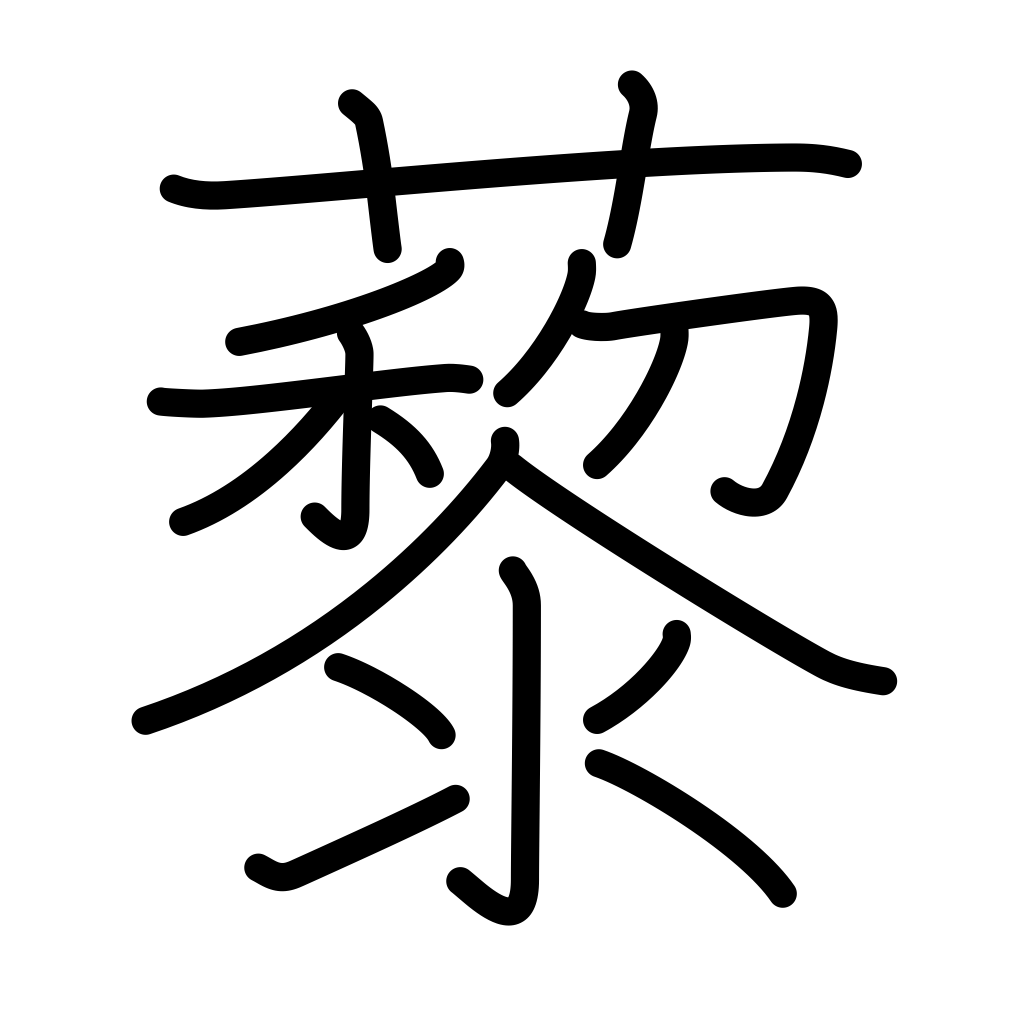
Meaning: goosefoot, wild spinach